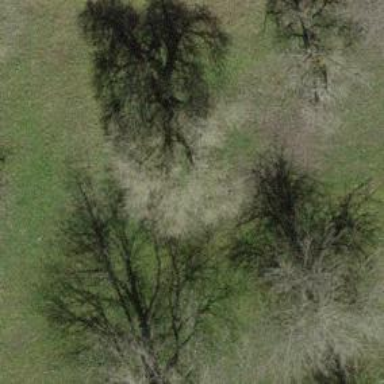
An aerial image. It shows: Single tag "natural: tree."